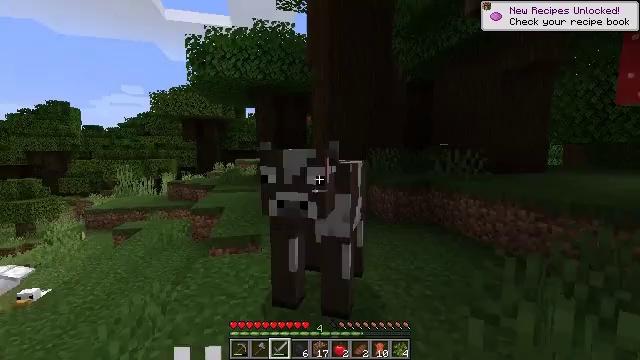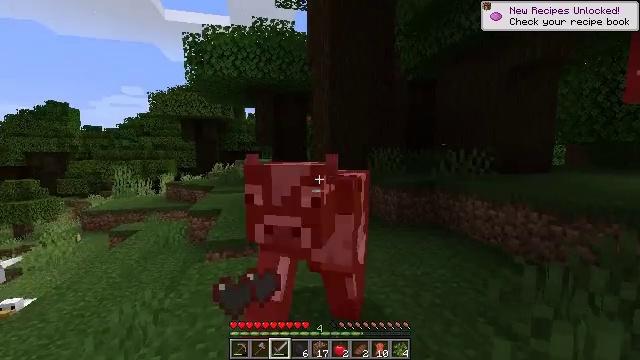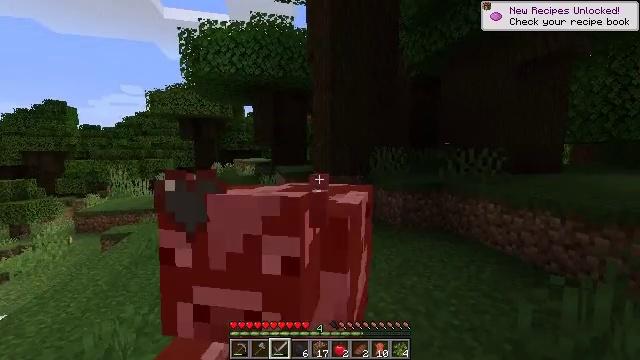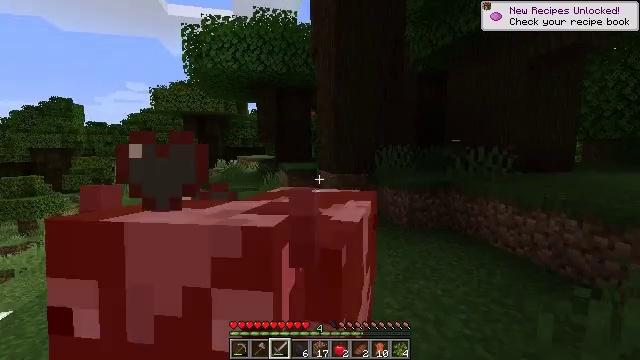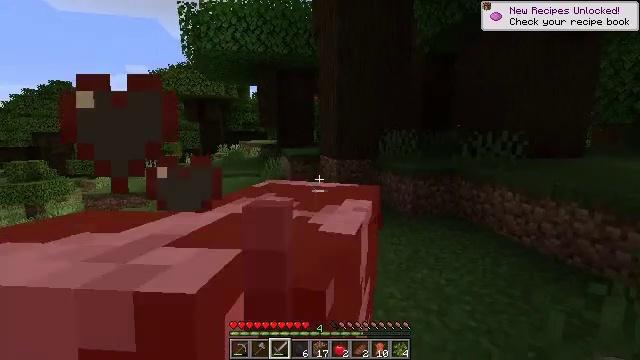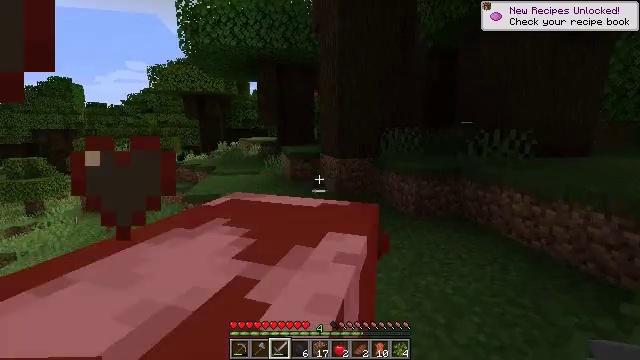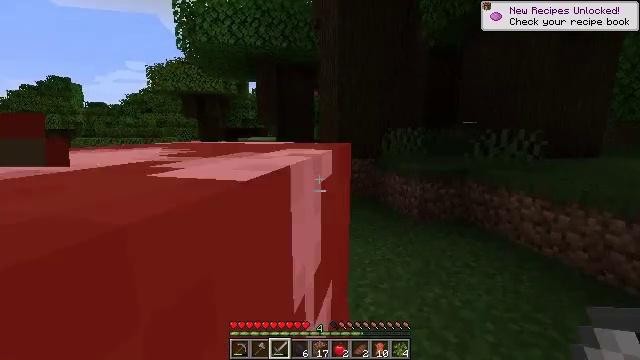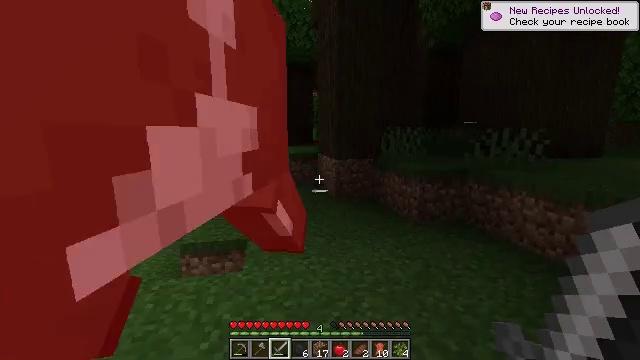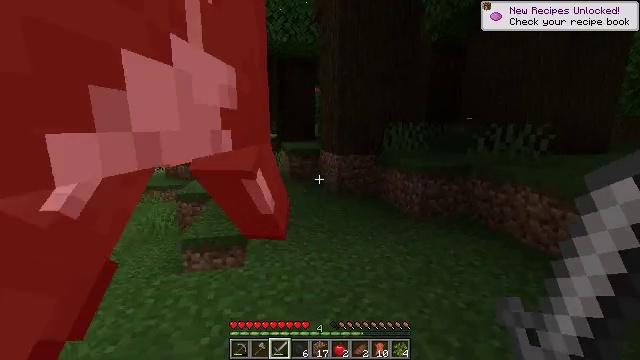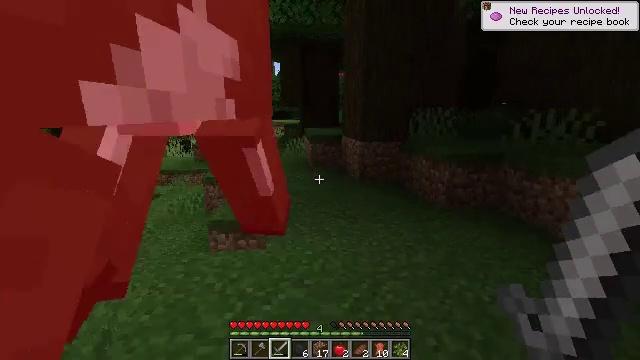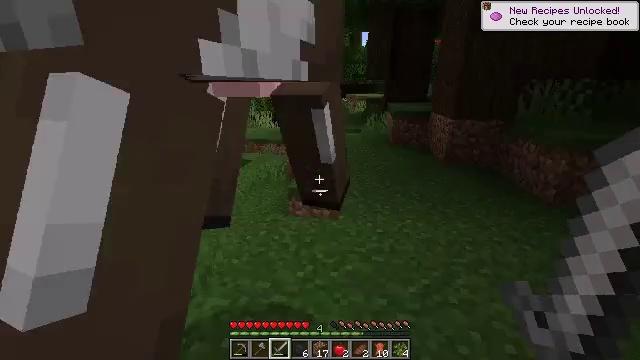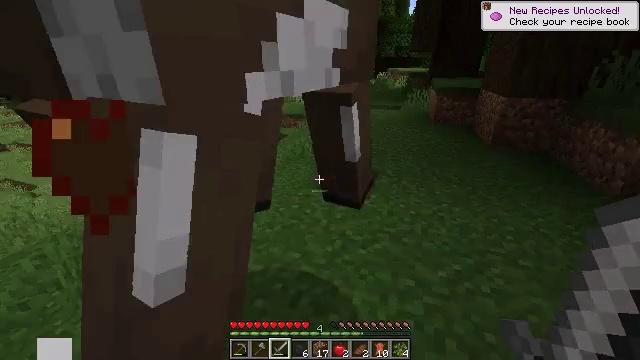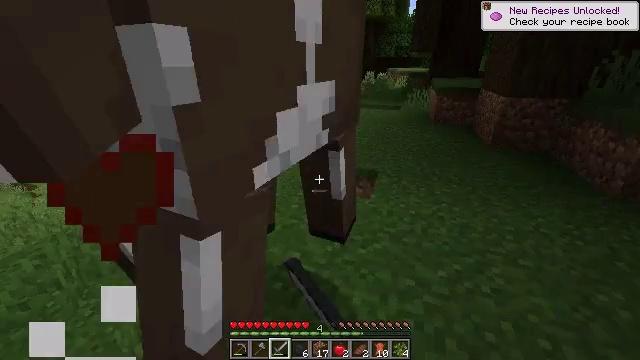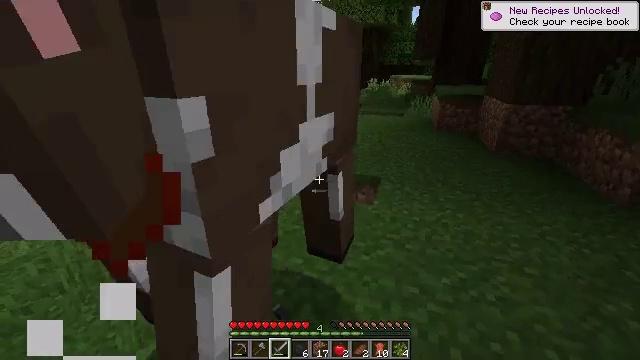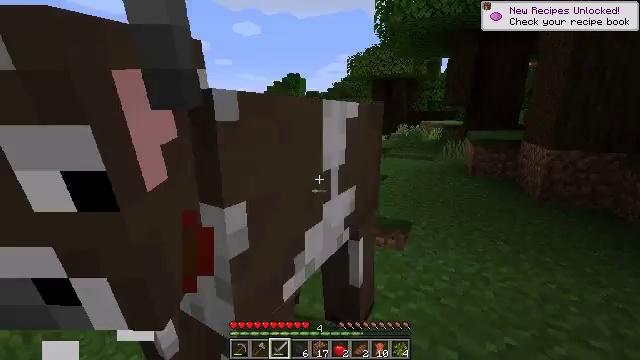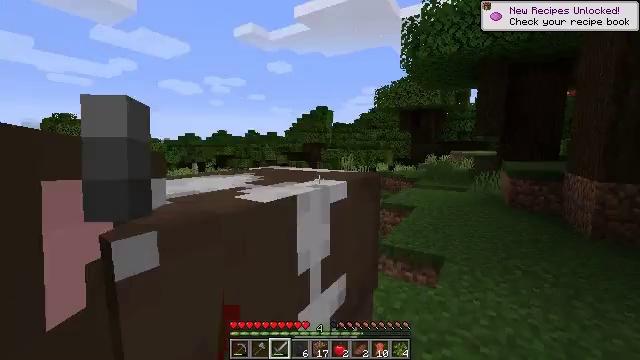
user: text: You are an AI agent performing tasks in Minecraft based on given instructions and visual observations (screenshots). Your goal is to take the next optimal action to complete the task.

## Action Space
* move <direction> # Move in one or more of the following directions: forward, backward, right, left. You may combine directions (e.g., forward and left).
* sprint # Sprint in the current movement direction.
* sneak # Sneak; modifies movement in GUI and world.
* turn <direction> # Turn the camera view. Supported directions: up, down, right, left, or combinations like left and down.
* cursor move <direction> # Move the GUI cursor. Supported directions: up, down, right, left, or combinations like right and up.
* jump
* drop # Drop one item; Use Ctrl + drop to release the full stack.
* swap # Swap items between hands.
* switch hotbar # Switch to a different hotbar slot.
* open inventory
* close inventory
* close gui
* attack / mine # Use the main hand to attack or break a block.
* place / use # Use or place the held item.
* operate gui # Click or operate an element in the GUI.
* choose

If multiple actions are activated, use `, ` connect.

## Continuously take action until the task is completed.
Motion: motion action
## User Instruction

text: Hunt animals.
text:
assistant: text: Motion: move forward
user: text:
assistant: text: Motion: move forward
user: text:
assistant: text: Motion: move forward
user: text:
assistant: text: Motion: move forward, turn down
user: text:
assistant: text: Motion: move forward
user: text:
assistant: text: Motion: no_op
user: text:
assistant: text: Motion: no_op
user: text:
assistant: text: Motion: no_op
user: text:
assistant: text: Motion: turn left and down
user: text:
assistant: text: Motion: turn left and down
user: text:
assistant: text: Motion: turn left and down, attack / mine
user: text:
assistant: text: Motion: attack / mine
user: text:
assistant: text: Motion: turn up, attack / mine
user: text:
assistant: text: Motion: turn left and up
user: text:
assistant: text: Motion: turn left and up
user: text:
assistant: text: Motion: no_op